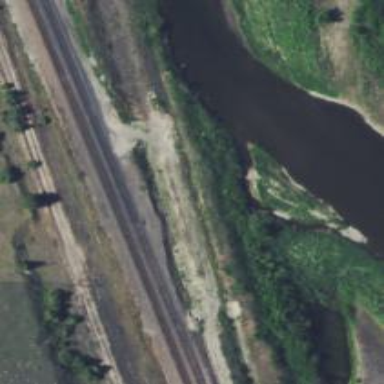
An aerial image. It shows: Railway siding with rails.